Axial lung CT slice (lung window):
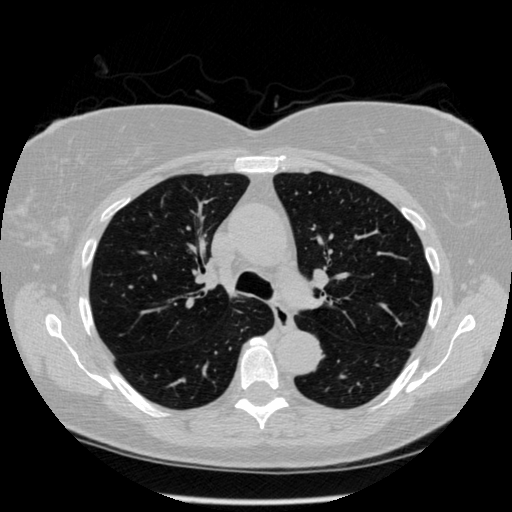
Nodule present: no